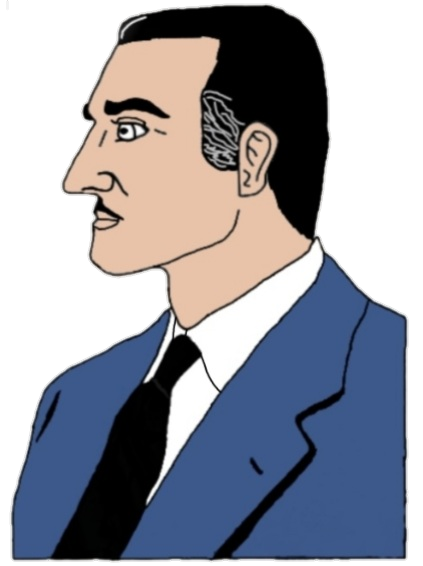
Label: 4_Yes_Chad